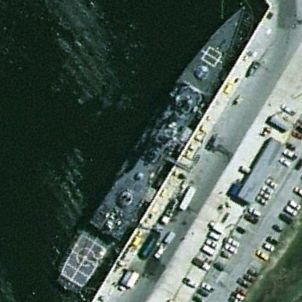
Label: cruiser